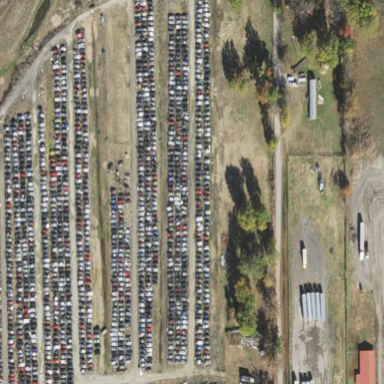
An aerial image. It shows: Industrial area designated as auto wrecker yard.